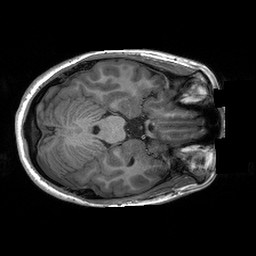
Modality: T1w
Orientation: axial
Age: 21
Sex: female
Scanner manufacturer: siemens
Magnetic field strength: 3 T
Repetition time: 2.3 s
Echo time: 0.00233 s